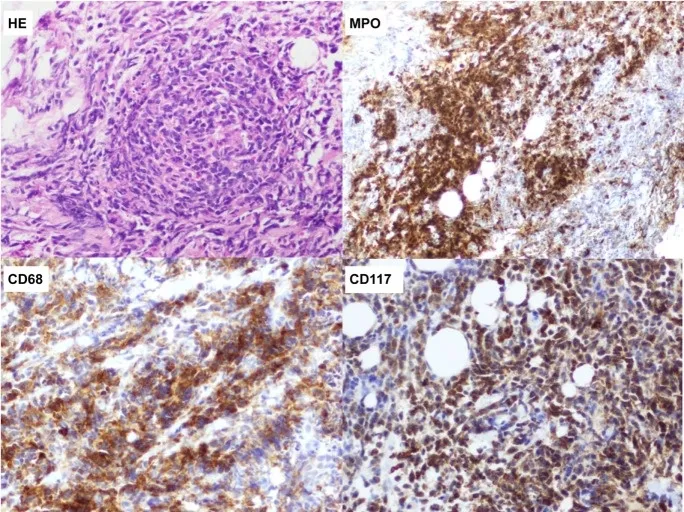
Dense myeloid precursor proliferation with breast tissue invasion. Immunostaining is positive for myeloperoxydase, CD68 and CD117, which are markers for myeloid cells.
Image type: pathology (immunostaining)